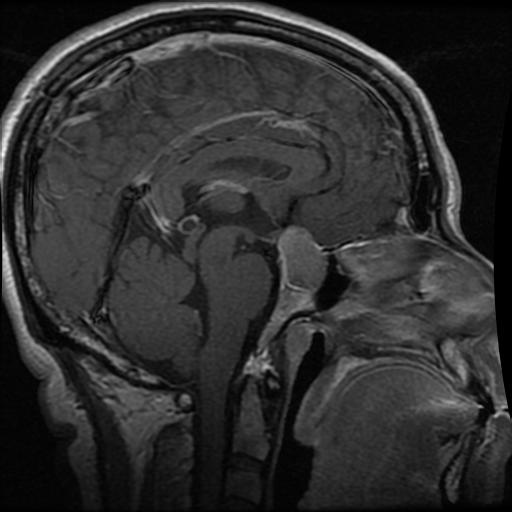
Label: pituitary